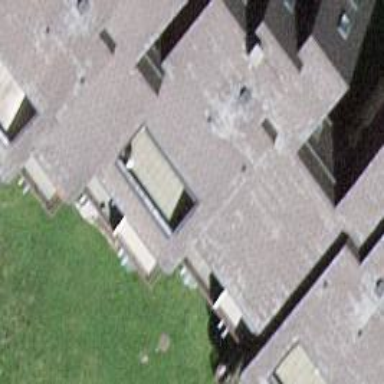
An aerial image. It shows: Residential building.